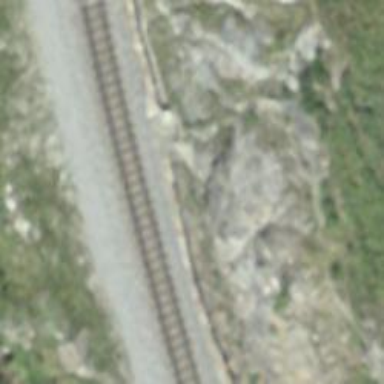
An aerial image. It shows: Narrow-gauge railway track with 1 electrified contact line.